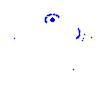
Particle: pion